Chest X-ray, PA view. Patient: 51 years old, sex F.
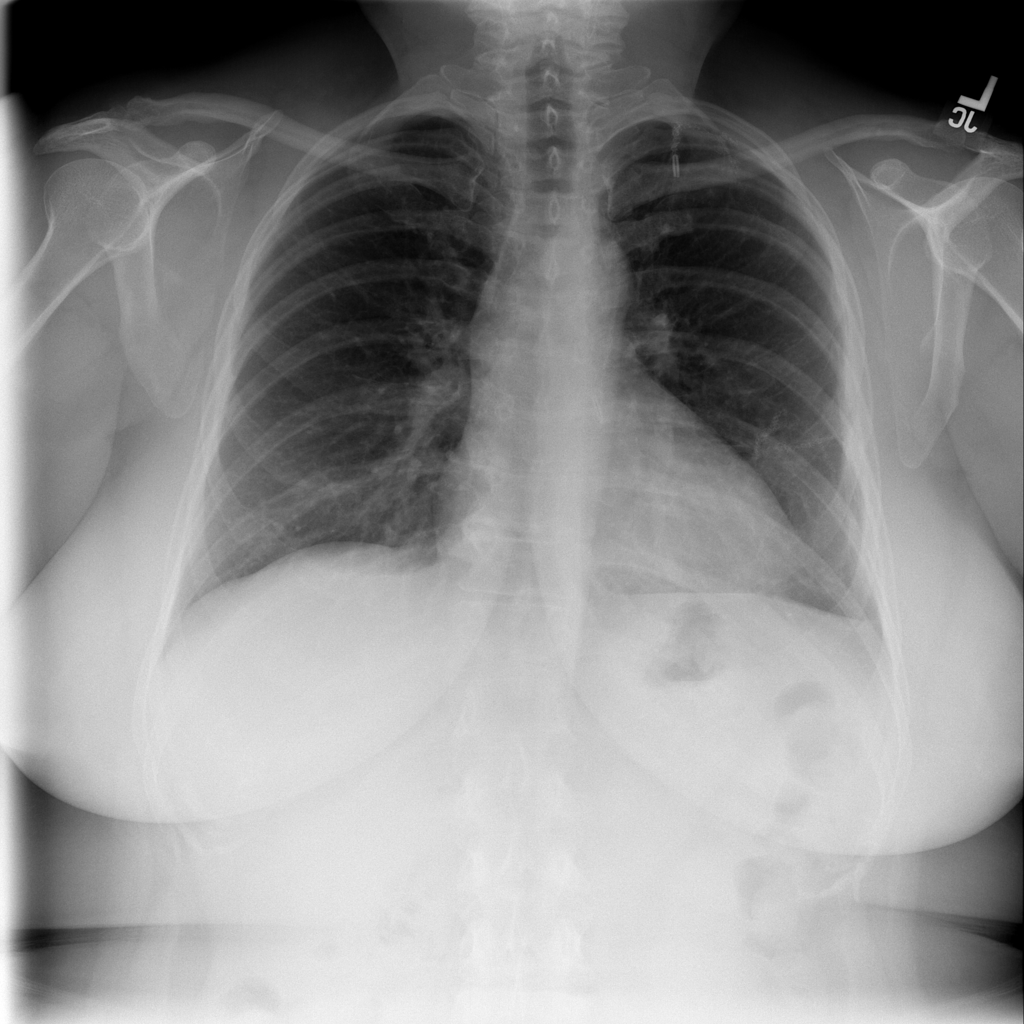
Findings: Atelectasis